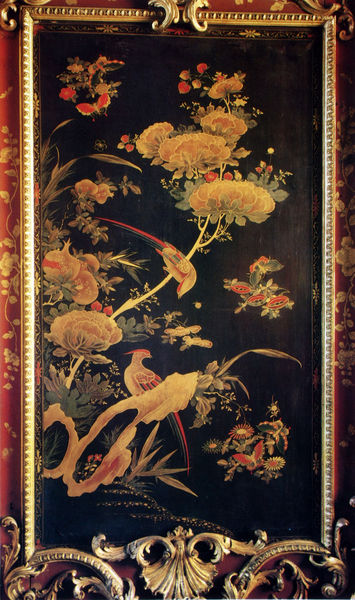
Titel: Palazzo Reale in Turin, chinesisches Kabinett, Lack-Paneel der Wandverkleidung
Künstler: Filippo Juvarra
Standort: Torino
Institution: Palazzo Reale
Schlagwörter: baum, blau, blätter, feder, flügel, gemälde, vogel, weiß, gelb, grün, landschaft, ocker, sitzen, äste, blume, blumen, braun, fenster, hintergrund, holz, licht, schwarz, blüte, blüten, rose, rot, beige, malerei, muster, ornament, teppich, wand, barock, federn, gefieder, rahmen, samt, bild, möbel, ast, natur, stamm, vögel, zweige, büsche, gold, blatt, pflanze, pflanzen, kontrast, rokoko, rosa, fliegen, früchte, garten, ranken, stillleben, schwanz, japan, schrank, schnabel, rand, dekoration, tafel, kartusche, tapete, detail, glanz, dekor, floral, ornamente, verzierung, paravent, ramen, lack, platte, exotik, exotisch, bemalt, foto, fotografie, motiv, orient, zweig, beeren, stengel, asien, gebogen, asiatisch, pfau, flora, schmetterling, schnitzerei, chinesisch, china, fauna, muschel, kabinett, beere, papagei, filigran, textil, verspielt, fantasie, verzierungen, schnitzereien, zerbrechlich, vertäfelung, wandvertäfelung, rocaille, paneel, zeig, palmette, musche, behang, chrysanthemen, chinoiserie, fernost, ostasiatisch, papageien, florale muster, chrysanteme, filogran, geschmack, lackmalerei, lacktafel, paradiesvogel, paradiesvögel, tweige, wandtafelung, zweit, pflnzen, h, stzck, njapan